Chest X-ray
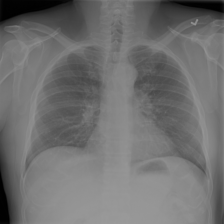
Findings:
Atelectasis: negative
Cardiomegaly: negative
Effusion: negative
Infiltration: positive
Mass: negative
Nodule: negative
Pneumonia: negative
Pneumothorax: negative
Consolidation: negative
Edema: negative
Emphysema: negative
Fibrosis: negative
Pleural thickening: negative
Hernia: negative